Question:
Add sort option to the table when the column header is clicked, Post code for it.
'''
colNames: ['Incident key', 'Date', 'State', 'Incident no', 'FF death', 'OTH death', 'Property Loss', 'Cont Loss', 'Fire Cause'],
colModel :[
{
name:'a.INC_KEY',
index:'a.INC_KEY',
width: 220,
hidden: true,
editrules: {
edithidden:true
},
searchoptions: {
sopt: ['eq', 'ne','cn']
}
},
{
name:'a.INC_DATE',
index:'a.INC_DATE',
width: 100,
searchoptions: {
sopt: ['eq', 'ne','cn']
}
},
{
name:'a.INC_NO',
index:'a.INC_NO',
width: 100,
searchoptions: {
sopt: ['eq', 'ne','cn']
}
},
{
name:'a.STATE',
index:'a.STATE',
width: 100,
searchoptions: {
sopt: ['eq', 'ne','cn']
}
},
{
name:'a.FF_DEATH',
index:'a.FF_DEATH',
width: 80,
searchoptions: {
sopt: ['eq', 'ne','cn']
}
},
{
name:'a.OTH_DEATH',
index:'a.OTH_DEATH',
width:80,
searchoptions: {
sopt: ['eq', 'ne','cn']
}
},
{
name:'a.PROP_LOSS',
index:'a.PROP_LOSS',
width: 80,
searchoptions: {
sopt: ['eq', 'ne','cn']
}
},
{
name:'a.CONT_LOSS',
index:'a.CONT_LOSS',
width: 80,
searchoptions: {
sopt: ['eq', 'ne','cn']
}
},
{
name:'a.CAUSE_CODE_DESC',
index:'a.CAUSE_CODE_DESC',
width: 240,
searchoptions: {
sopt: ['eq', 'ne','cn']
}
},
],
pager: '#pager',
rowNum: 500,
rowList:[500,100,20],
sortname: 'INC_KEY',
sortorder: 'desc',
viewrecords: true,
sortable: true,
height: 400,
width: 800,
shrinkToFit: false,
gridview: true,
caption: 'Reports'
});
jQuery("#list1").jqGrid('navGrid','#pager',{
edit:false,
add:false,
del:false
});
'''
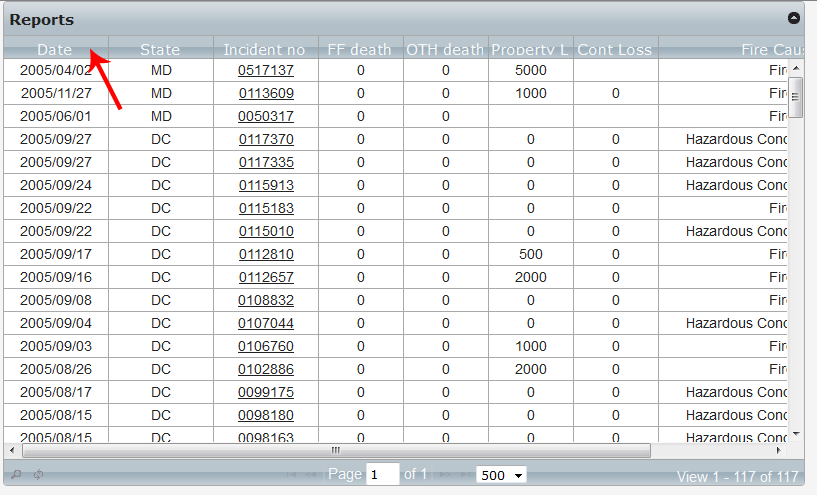
Answer: I think you are using JQGrid, I think this code will help you
'''
jQuery(function() {
$("#list1").jqGrid({
url:'file1.php',
datatype: 'json',
colNames:['Member Name','Administrstor Name' ,'Time', 'Status','Mobile'],
colModel :[
{name:'memberid', index:'memberid',align:'left',width: 142,searchoptions: { sopt: ['eq', 'ne','cn']}},
{name:'adminid', index:'adminid',align:'left',search: false,width: 142},
{name:'sendon', index:'senton',width: 167,searchoptions: { sopt: ['eq', 'ne','cn']}},
{name:'status', index:'status',width: 117,search: false},
{name:'mobile', index:'mobile',width: 162,search: false}
],
pager: '#pager',
rowNum: 5,
rowList:[5,10],
sortname: 'id',
sortorder: 'desc',
viewrecords: true,
height: 'auto',
width: 790,
shrinkToFit: false,
rownumbers: true,
gridview: true,
caption: 'Message Sent Today'
});
jQuery("#list1").jqGrid('navGrid','#pager',{edit:false,add:false,del:false});
});
'''